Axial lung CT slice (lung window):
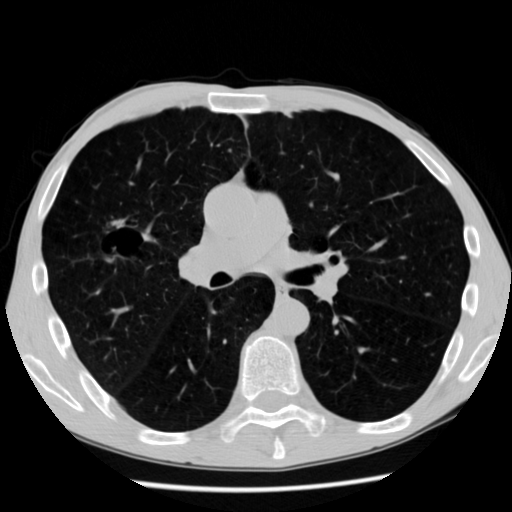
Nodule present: yes
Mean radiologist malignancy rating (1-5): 3.8